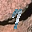
Label: 7